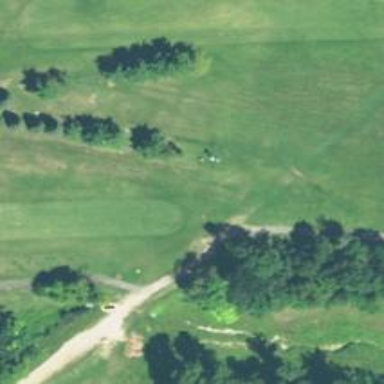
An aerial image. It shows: Disc golf hole.